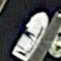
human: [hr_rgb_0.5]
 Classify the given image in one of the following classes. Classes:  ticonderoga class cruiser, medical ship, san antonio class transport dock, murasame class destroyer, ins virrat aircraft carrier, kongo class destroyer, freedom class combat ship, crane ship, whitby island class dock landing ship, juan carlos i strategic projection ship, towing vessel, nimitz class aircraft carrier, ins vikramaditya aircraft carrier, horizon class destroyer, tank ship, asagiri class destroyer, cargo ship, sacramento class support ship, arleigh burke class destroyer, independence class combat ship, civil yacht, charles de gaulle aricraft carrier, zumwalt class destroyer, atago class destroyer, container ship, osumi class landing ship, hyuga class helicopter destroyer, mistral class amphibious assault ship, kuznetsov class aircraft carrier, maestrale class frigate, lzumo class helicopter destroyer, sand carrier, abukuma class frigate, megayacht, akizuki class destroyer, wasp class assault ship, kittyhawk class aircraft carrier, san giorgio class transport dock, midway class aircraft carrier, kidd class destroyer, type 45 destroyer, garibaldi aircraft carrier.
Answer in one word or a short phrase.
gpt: Civil yacht